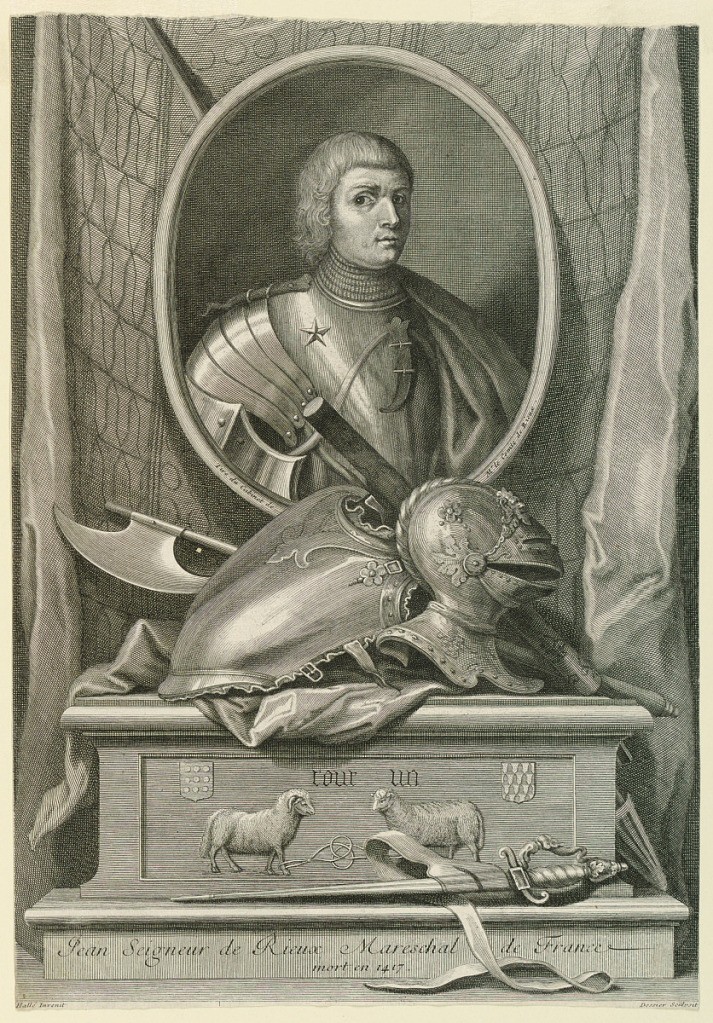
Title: Portrait of Jean de Rieux, Marshal de France (1342-1417)
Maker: Michel Dossier, French, 1684 - 1750
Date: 1720-1730
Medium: Engraving on paper
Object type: Print
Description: Portrait depicted as a part of a monument. The portrait depicts in half-length a young man in armor. His body is turned slightly to the right, he is looking forward. The portrait in an oval frame is hung above a chest (altar?) upon which are heaped arms. In background, draperies.